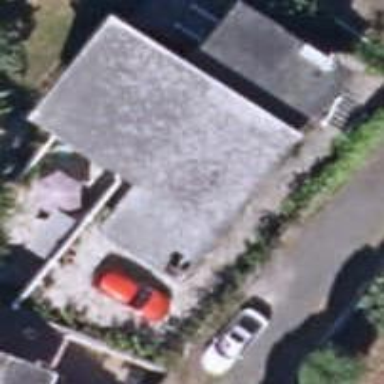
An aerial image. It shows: Simple house.